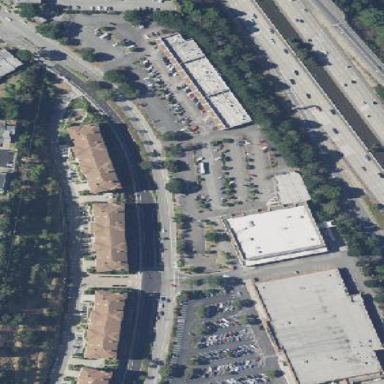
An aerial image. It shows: Retail area.